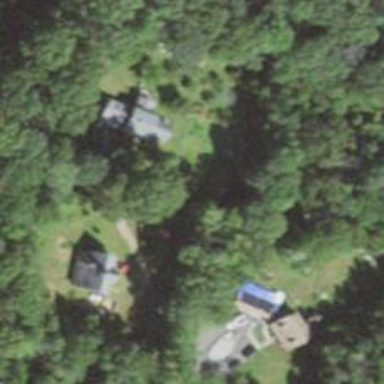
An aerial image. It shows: Residential driveway used as service road.